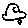
Label: car